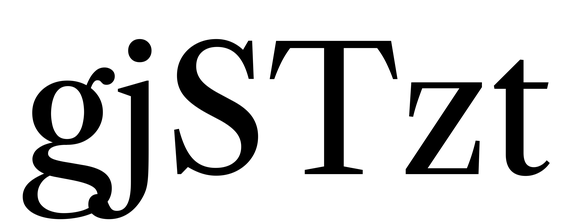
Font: LibreCaslonText_Regular